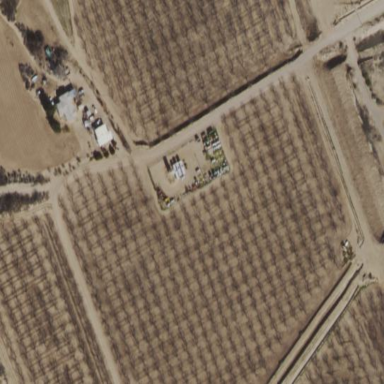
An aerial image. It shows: Orchard.